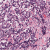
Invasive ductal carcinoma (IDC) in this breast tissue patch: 1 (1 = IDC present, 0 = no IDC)